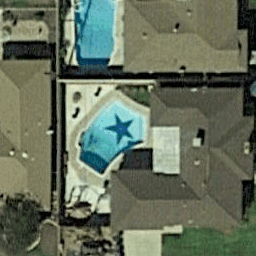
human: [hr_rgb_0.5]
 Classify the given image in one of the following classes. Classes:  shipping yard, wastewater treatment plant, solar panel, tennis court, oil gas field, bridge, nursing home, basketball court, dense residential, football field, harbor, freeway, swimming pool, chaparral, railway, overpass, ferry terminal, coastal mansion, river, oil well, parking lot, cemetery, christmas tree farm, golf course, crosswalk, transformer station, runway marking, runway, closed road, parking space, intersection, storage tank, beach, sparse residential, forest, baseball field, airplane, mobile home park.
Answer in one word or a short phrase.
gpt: swimming pool